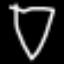
Label: diamond